Question: I want to get a value from a row on my table, but I only get one value
($now), the $next isn't showing up, and yes its not null.
'''
$account = $_POST['name'];
$get_next = mysqli_query($conn,"SELECT next_vote FROM account.account WHERE login = '$account'");
$next = $get_next->fetch_object();
$now = date("d/m/Y", strtotime('today'));
echo $now;
echo $next;
'''

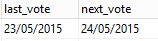
Answer: >
You cannot output an object with echo. Just use this:
'''
var_dump($next);
'''
If you want to echo the next vote:
'''
echo $next->next_vote;
'''
Or:
'''
$next = $get_next->fetch_object()->next_vote;
'''